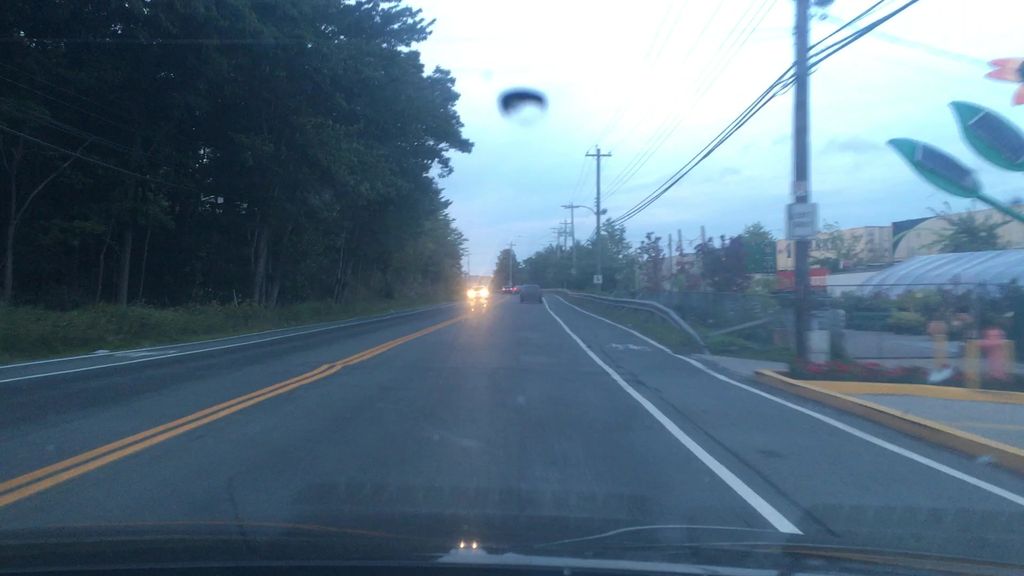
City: halifax